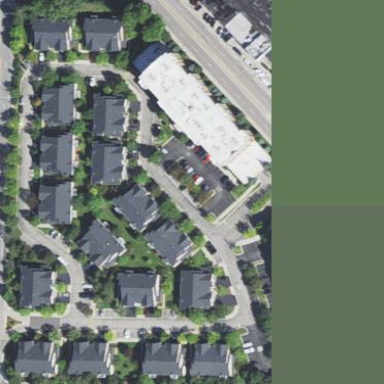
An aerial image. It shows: Single-family residential area.